Question: I have a notification layout which is something like this:

My service is . I want a notification/event sent to my service when stop button is pressed. Click event on notification view is not required.
When the button is pressed, I want my service to stop.
Currently, I'm trying to do this by sending broadcast to an activity (as I did not find a way to directly inform service of the button press).
My current code is:
'''
Intent intent = new Intent(this, MediaEventsReceiver.class);
PendingIntent pending = PendingIntent.getActivity(this, 1, intent, 0);
contentView.setOnClickPendingIntent(R.id.btnStop, pending);
'''
I've also added the reciver in my manifest:
'''
<receiver android:name=".activities.SplashActivity$MediaEventsReceiver" />
'''
Please use code example(s) to explain.
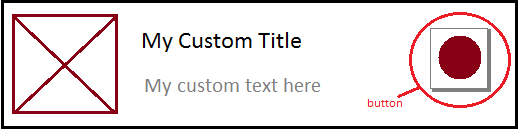
Answer: I've used another activity which is called on button click by PendingIntent.
The new activity binds the service and sends it a stop message.
Right after it, it unbinds itself and finishes.
I want a solution which does not involve a third activity. There SHOULD be a way where the button click in notification directly informs service and service stops itself. There is NO NEED of an activity for this task.